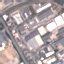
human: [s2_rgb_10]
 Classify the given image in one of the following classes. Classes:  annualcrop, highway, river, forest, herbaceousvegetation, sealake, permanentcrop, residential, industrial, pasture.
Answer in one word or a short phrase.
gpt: Industrial